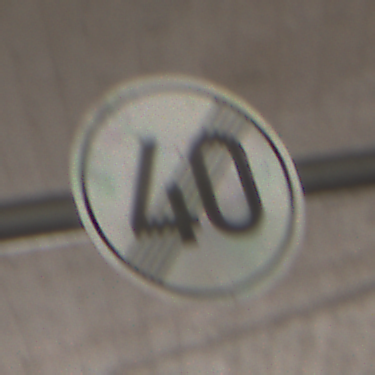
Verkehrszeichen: EndeGeschwindigkeit40
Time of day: Midday
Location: Roofed (Tunnel)
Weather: NotSpecified
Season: NotSpecified
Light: Natural